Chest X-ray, PA view. Patient: 58 years old, sex M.
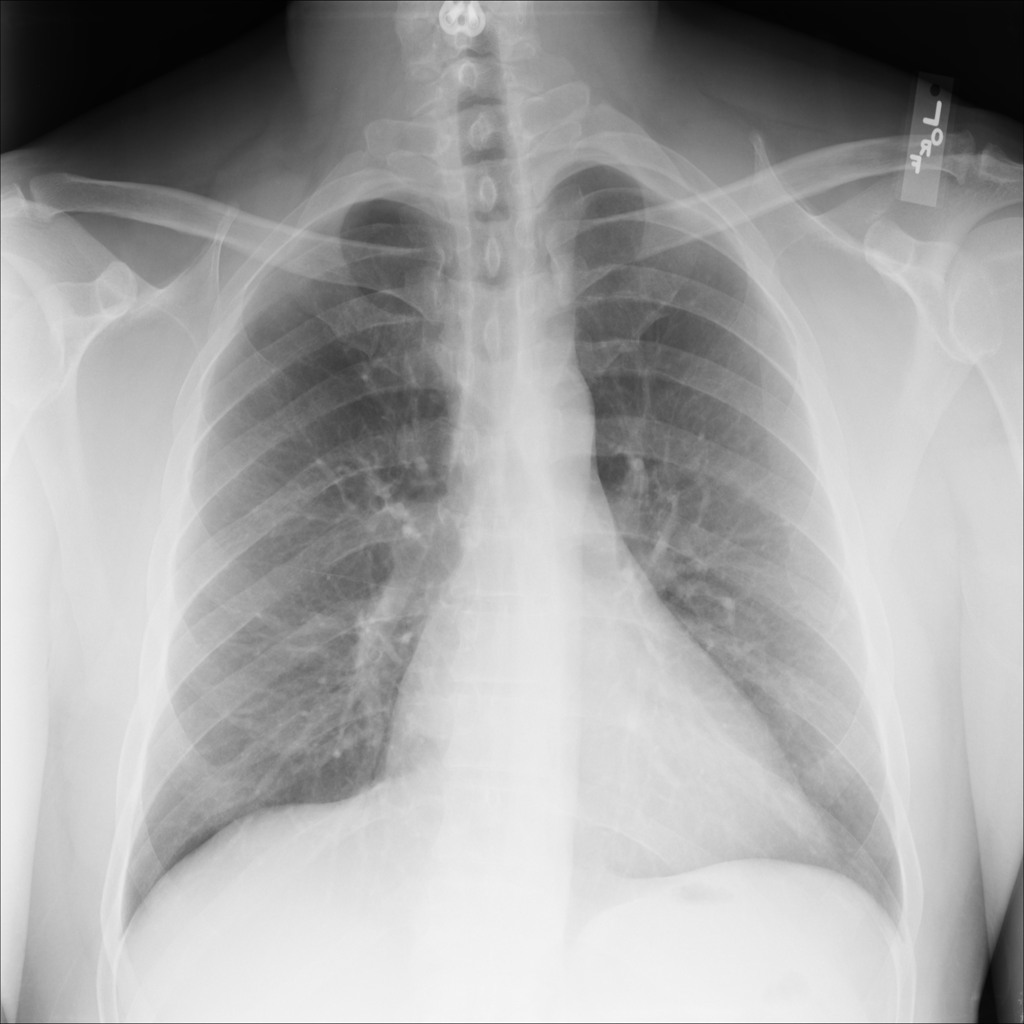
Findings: No Finding